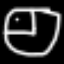
Label: clock